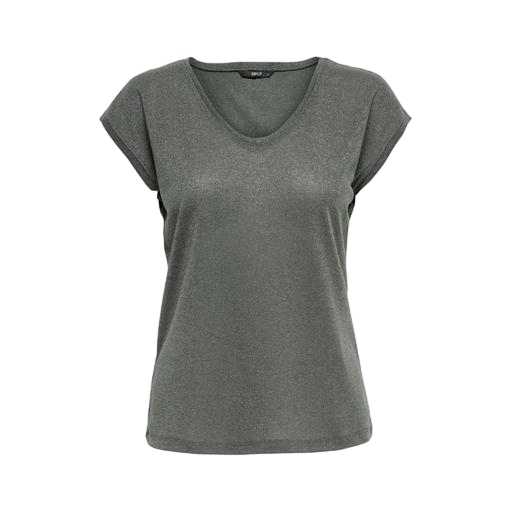
short-sleeve top only macy, black v-neck t-shirt only macy, cap-sleeved tee, white background